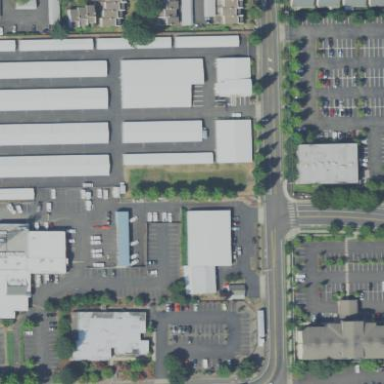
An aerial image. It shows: Commercial area with storage rental shop.